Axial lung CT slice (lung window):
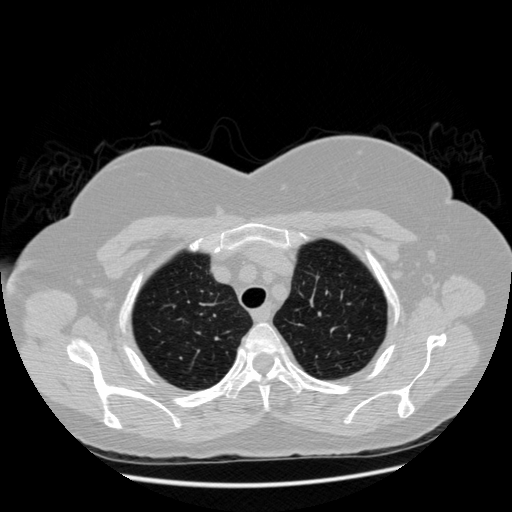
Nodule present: no